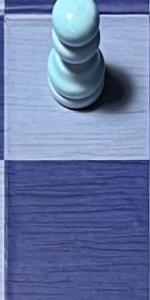
Label: Empty